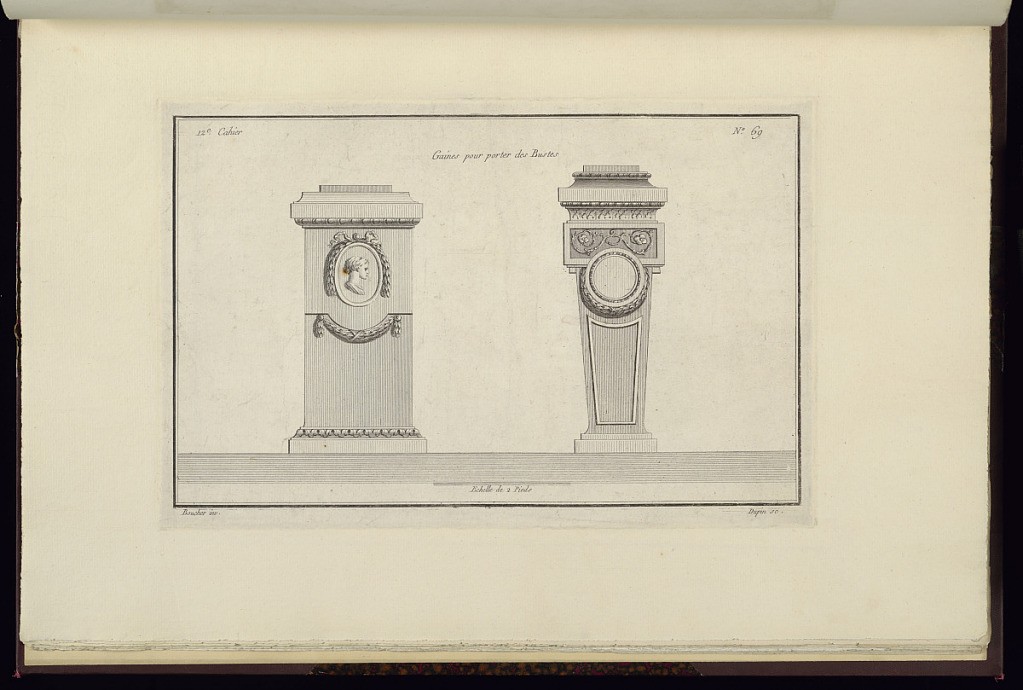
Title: Gaines pour porter des Bustes
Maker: Juste-François Boucher, French, 1736 – 1782
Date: ca. 1775
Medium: Engraving on off white laid paper
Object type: Print
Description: Designs for two pedestals to support sculpted busts. The pedestal on the left is decorated with a central portrait medallion draped with leaf garlands, and bands of egg and dart and lamb tongue. The pedestal on the right is decorated with egg and dart, acanthus leaves, scrolling vine, and bound leaves. The plate is signed.